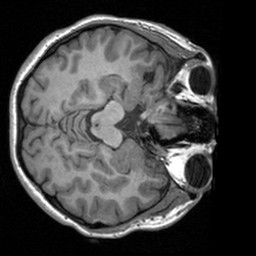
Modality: T1w
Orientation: axial
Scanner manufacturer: siemens
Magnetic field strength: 3 T
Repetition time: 1.9 s
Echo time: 0.00226 s